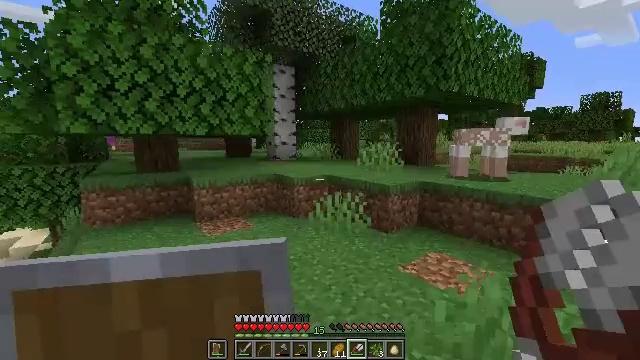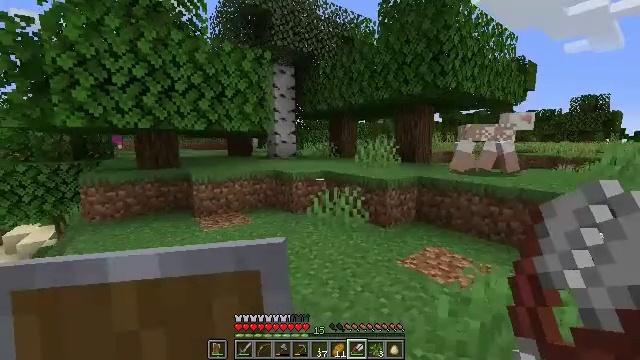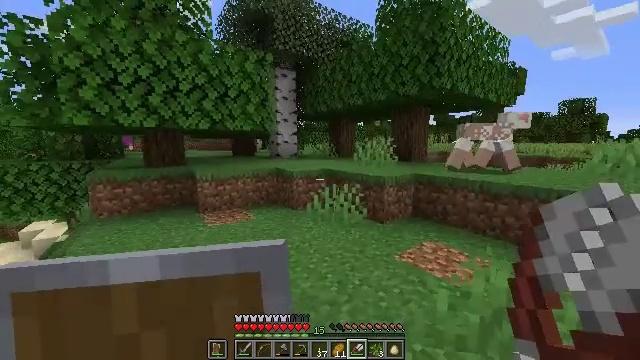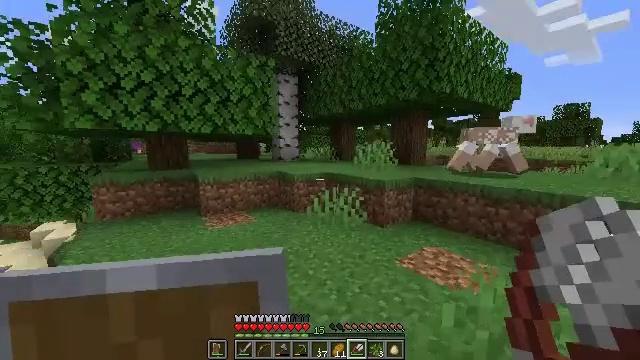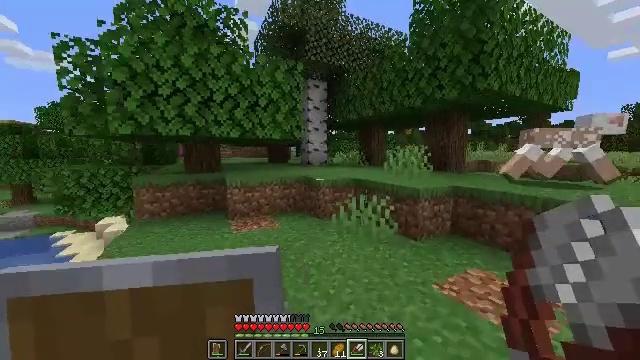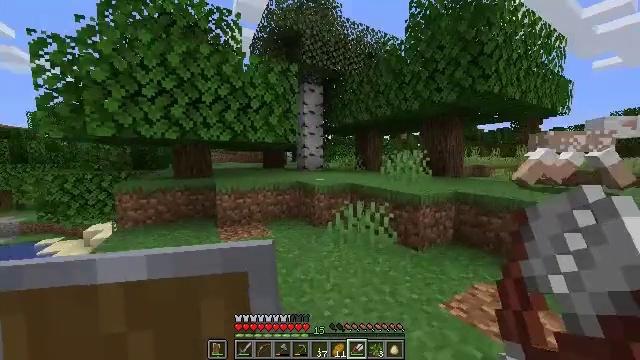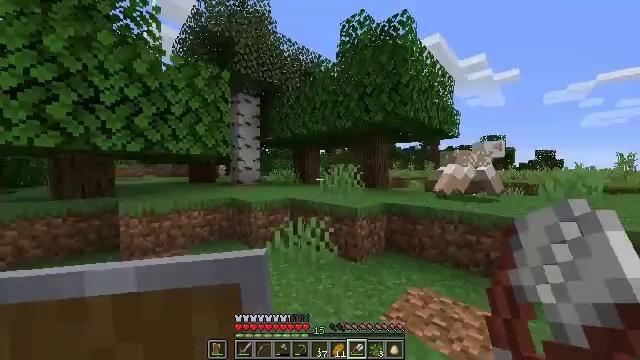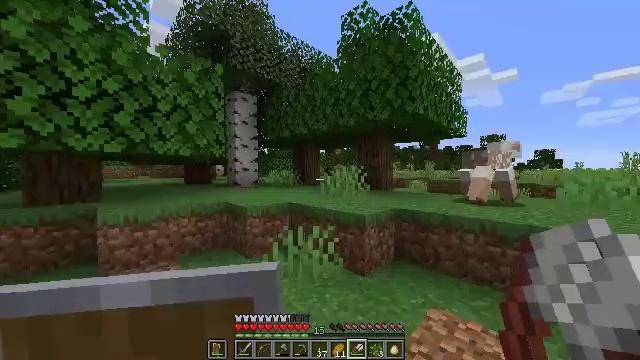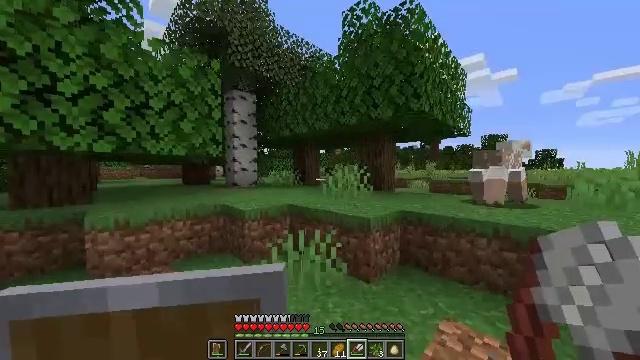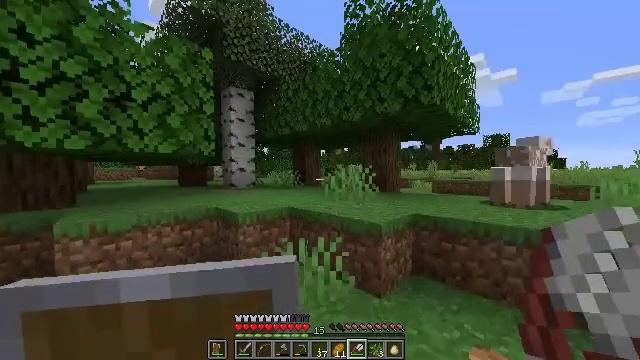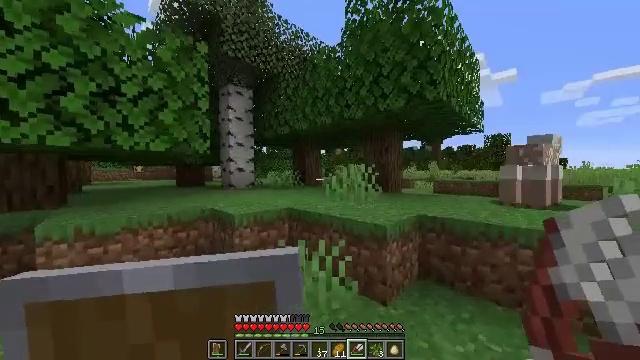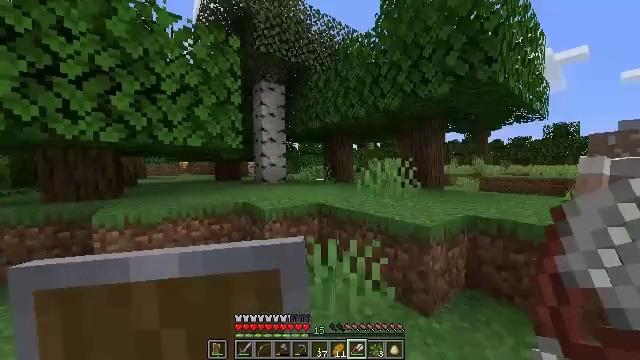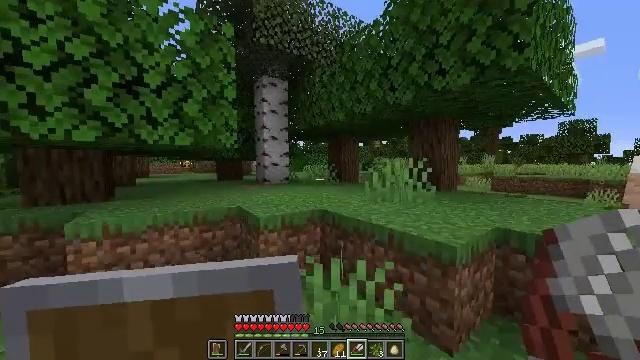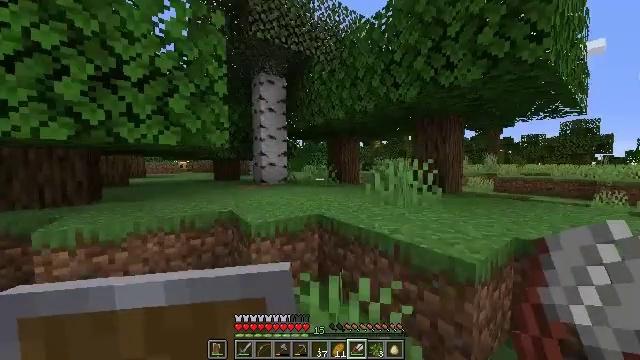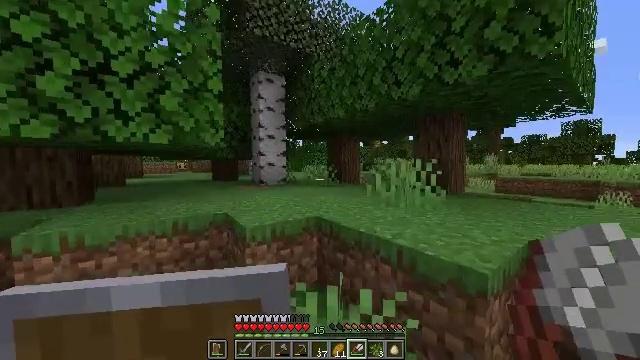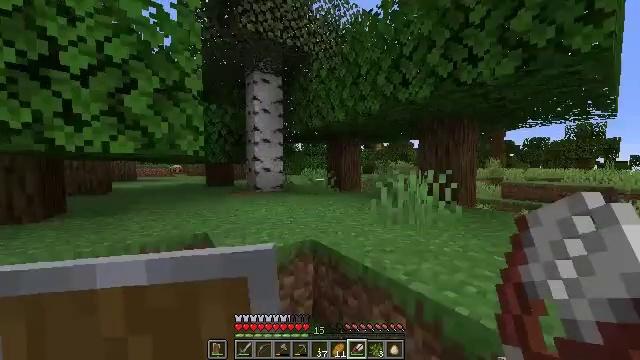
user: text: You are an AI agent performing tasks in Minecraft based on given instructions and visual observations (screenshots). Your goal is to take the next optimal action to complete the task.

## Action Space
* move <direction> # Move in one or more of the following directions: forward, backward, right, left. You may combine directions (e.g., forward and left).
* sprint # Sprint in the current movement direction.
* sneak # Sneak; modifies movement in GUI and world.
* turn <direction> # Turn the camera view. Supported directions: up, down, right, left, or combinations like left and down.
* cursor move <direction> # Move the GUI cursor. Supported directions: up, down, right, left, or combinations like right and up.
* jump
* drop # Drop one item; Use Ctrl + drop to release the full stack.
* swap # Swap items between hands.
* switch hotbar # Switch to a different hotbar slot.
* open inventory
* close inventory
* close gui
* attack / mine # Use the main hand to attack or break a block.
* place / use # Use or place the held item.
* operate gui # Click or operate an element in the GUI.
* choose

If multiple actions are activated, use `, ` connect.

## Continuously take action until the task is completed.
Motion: motion action
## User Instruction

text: Create a yellow bed with the right materials.
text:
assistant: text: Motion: move forward, sprint
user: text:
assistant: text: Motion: move forward, sprint
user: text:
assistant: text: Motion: move forward
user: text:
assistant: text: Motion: move forward, turn left
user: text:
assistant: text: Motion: move forward, turn up
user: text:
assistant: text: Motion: move forward, turn right and up
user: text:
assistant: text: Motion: move forward
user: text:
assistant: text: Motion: move forward
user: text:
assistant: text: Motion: move forward
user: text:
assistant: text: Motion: move forward
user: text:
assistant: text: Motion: move forward, turn left and down
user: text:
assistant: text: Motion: move forward, turn left
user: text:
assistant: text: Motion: move forward
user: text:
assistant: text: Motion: move forward
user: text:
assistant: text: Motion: move forward, jump
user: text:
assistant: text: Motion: move forward, jump
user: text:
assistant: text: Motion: move forward, turn left, jump
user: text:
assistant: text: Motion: move forward
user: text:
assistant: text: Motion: move forward
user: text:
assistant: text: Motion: move forward
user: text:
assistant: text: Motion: move forward
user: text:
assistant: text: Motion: move forward, turn left
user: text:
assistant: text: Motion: move forward, sprint, turn left
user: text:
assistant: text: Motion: move forward, sprint, turn left
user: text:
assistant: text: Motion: move forward, turn left
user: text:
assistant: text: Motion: move forward
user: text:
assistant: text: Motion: move forward, turn right
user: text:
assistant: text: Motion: move forward, turn right and up
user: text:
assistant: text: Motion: move forward, turn right
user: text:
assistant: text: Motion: move forward